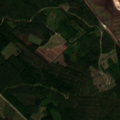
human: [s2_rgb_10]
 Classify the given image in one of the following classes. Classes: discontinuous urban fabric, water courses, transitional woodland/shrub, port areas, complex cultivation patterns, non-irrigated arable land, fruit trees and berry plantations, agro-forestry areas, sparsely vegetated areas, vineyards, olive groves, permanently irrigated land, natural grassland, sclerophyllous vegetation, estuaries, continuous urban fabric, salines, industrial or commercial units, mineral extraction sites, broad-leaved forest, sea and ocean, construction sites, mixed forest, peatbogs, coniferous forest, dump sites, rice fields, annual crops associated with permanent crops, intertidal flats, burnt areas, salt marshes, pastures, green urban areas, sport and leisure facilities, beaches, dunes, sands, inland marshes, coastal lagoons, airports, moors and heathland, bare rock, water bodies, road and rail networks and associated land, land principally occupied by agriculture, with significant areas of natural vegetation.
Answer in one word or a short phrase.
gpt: coniferous forest, mixed forest, peatbogs